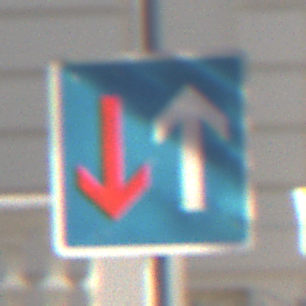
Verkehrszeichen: VorrangVorGegenverkehr
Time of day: MorningAfternoon
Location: Outdoor (Urban)
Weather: PartlyCloudy
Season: NotSpecified
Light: Natural